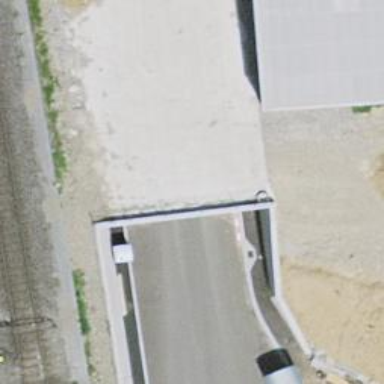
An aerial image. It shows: Tunnel on asphalt trunk highway used for motor vehicles.